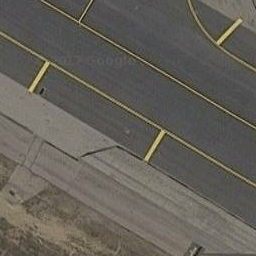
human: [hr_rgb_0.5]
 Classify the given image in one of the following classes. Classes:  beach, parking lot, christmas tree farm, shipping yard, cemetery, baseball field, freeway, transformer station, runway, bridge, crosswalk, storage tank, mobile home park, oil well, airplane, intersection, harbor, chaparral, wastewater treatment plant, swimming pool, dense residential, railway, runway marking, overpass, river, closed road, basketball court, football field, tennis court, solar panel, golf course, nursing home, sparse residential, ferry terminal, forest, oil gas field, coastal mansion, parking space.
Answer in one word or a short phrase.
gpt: runway marking